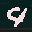
Label: 4